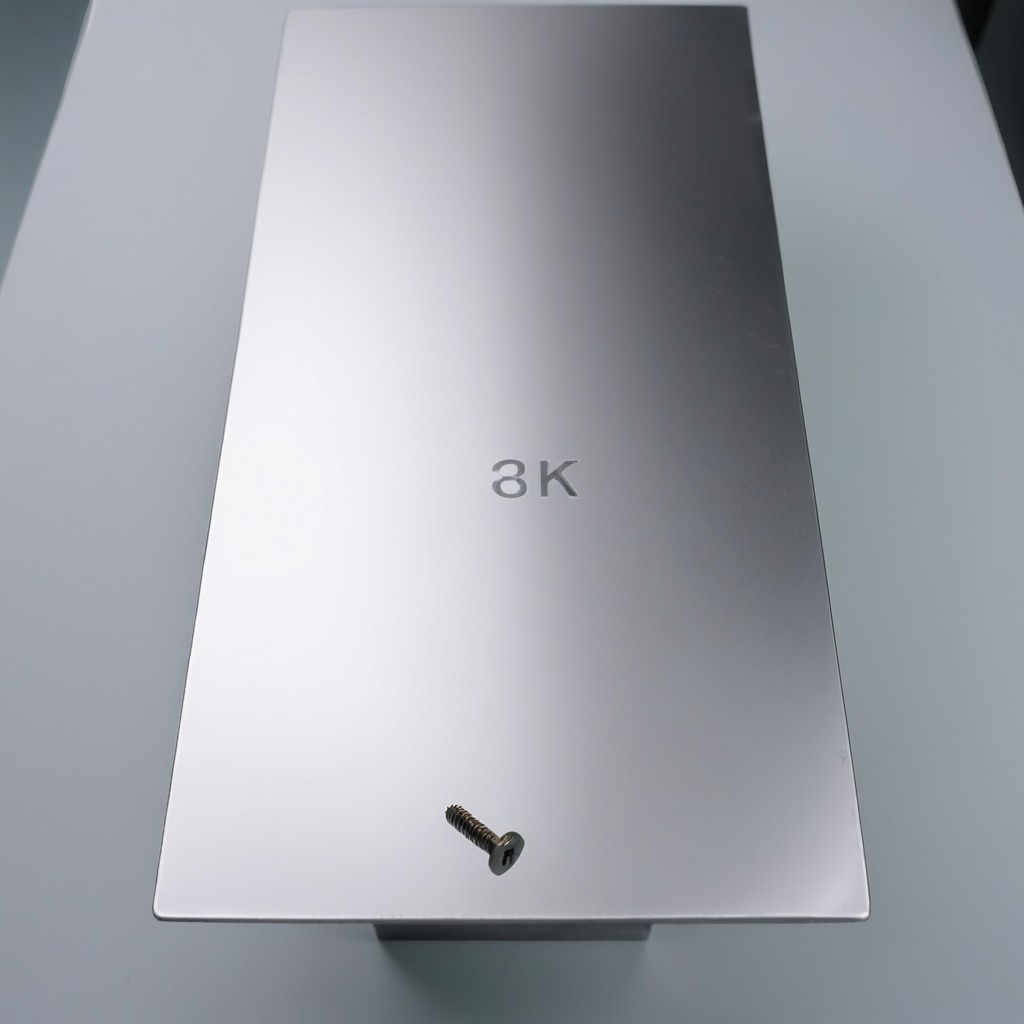
A metal screw is lying on the stainless steel table in a high-end prototyping lab.